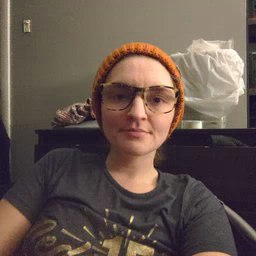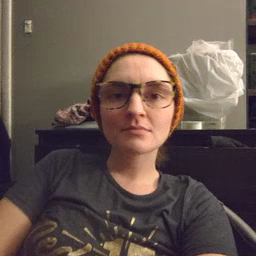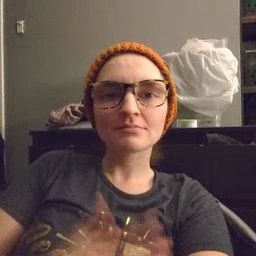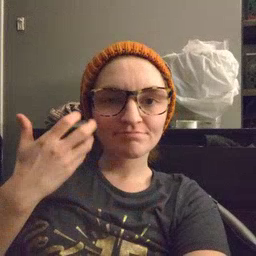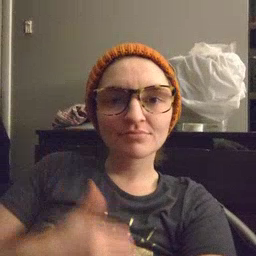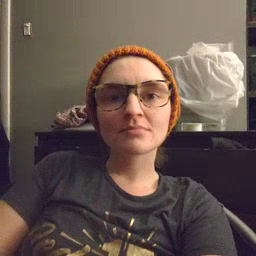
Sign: tiger